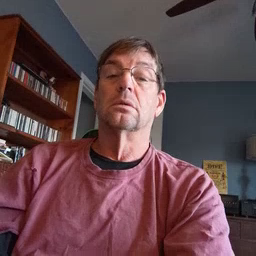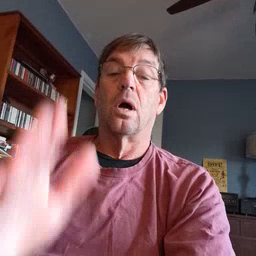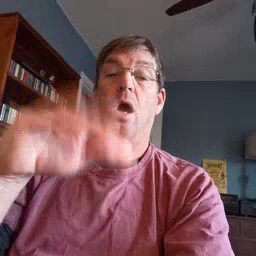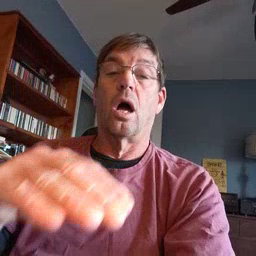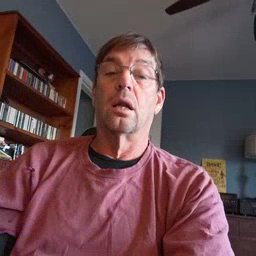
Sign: on